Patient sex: M
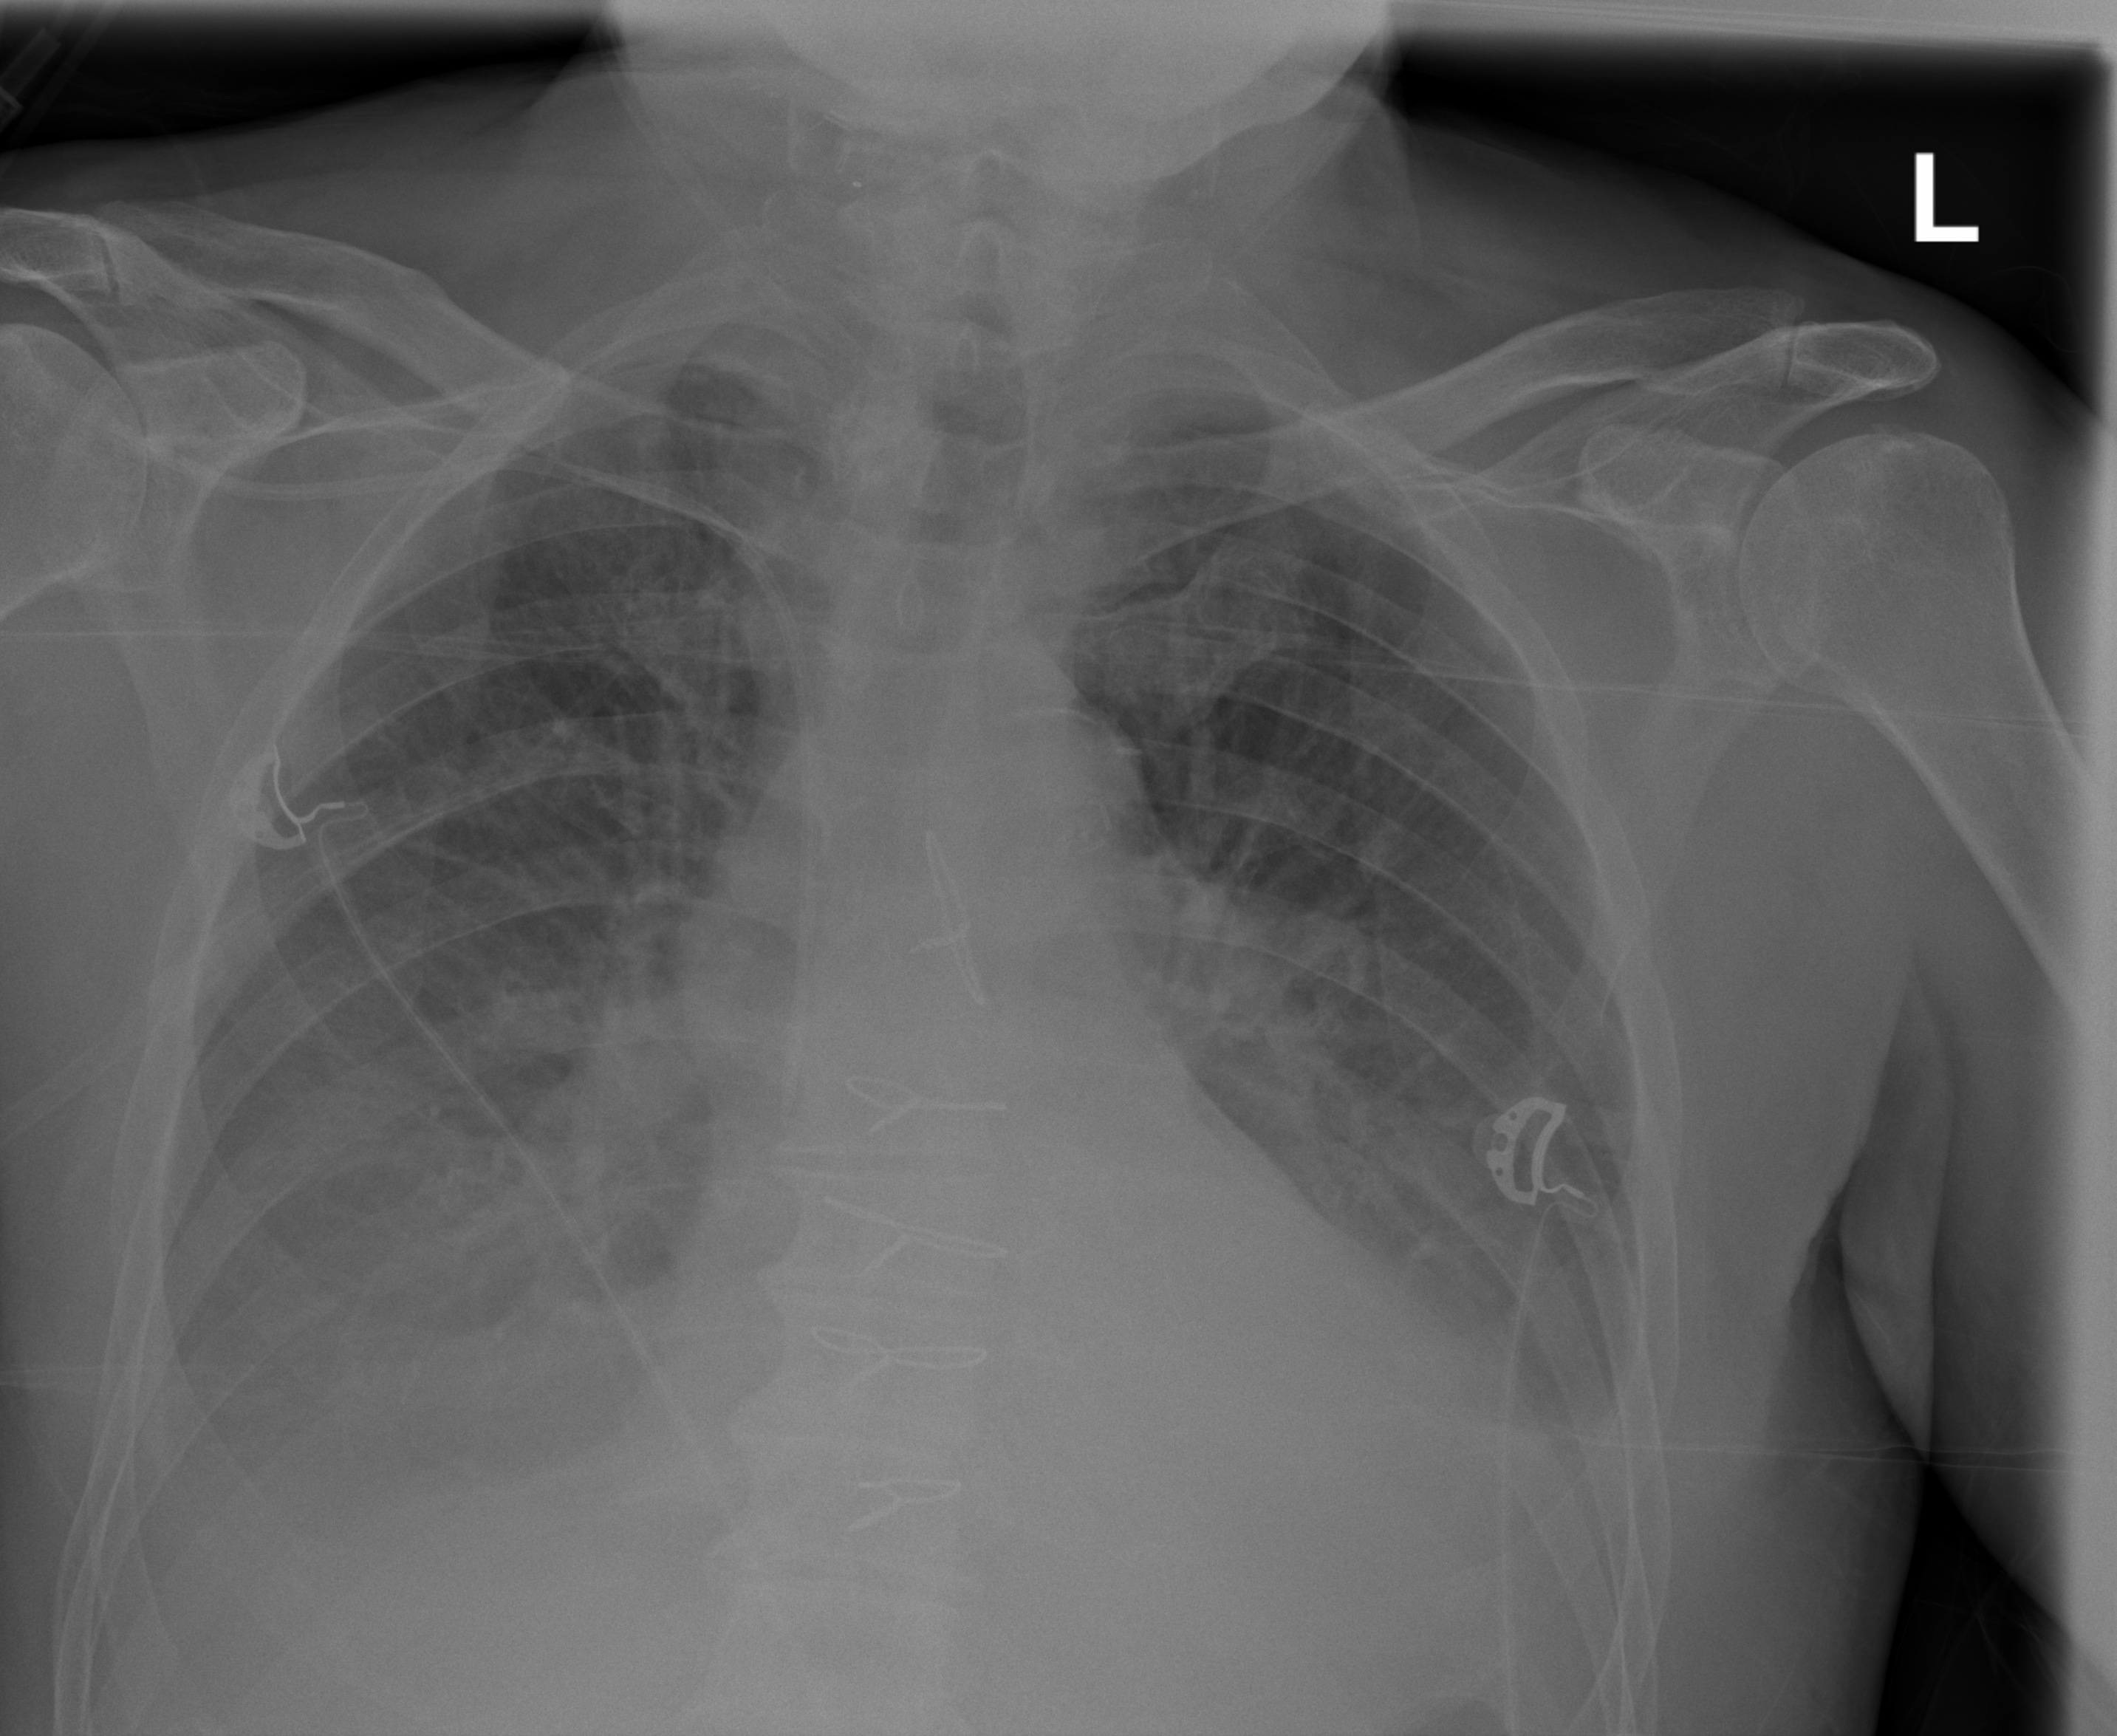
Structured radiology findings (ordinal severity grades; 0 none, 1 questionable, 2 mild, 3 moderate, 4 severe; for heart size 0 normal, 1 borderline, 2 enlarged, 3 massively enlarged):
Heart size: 1
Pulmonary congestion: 3
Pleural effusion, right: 3
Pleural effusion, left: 3
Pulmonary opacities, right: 0
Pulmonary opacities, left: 0
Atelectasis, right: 3
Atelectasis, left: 3